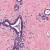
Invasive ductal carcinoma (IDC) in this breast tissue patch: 0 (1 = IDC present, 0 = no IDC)